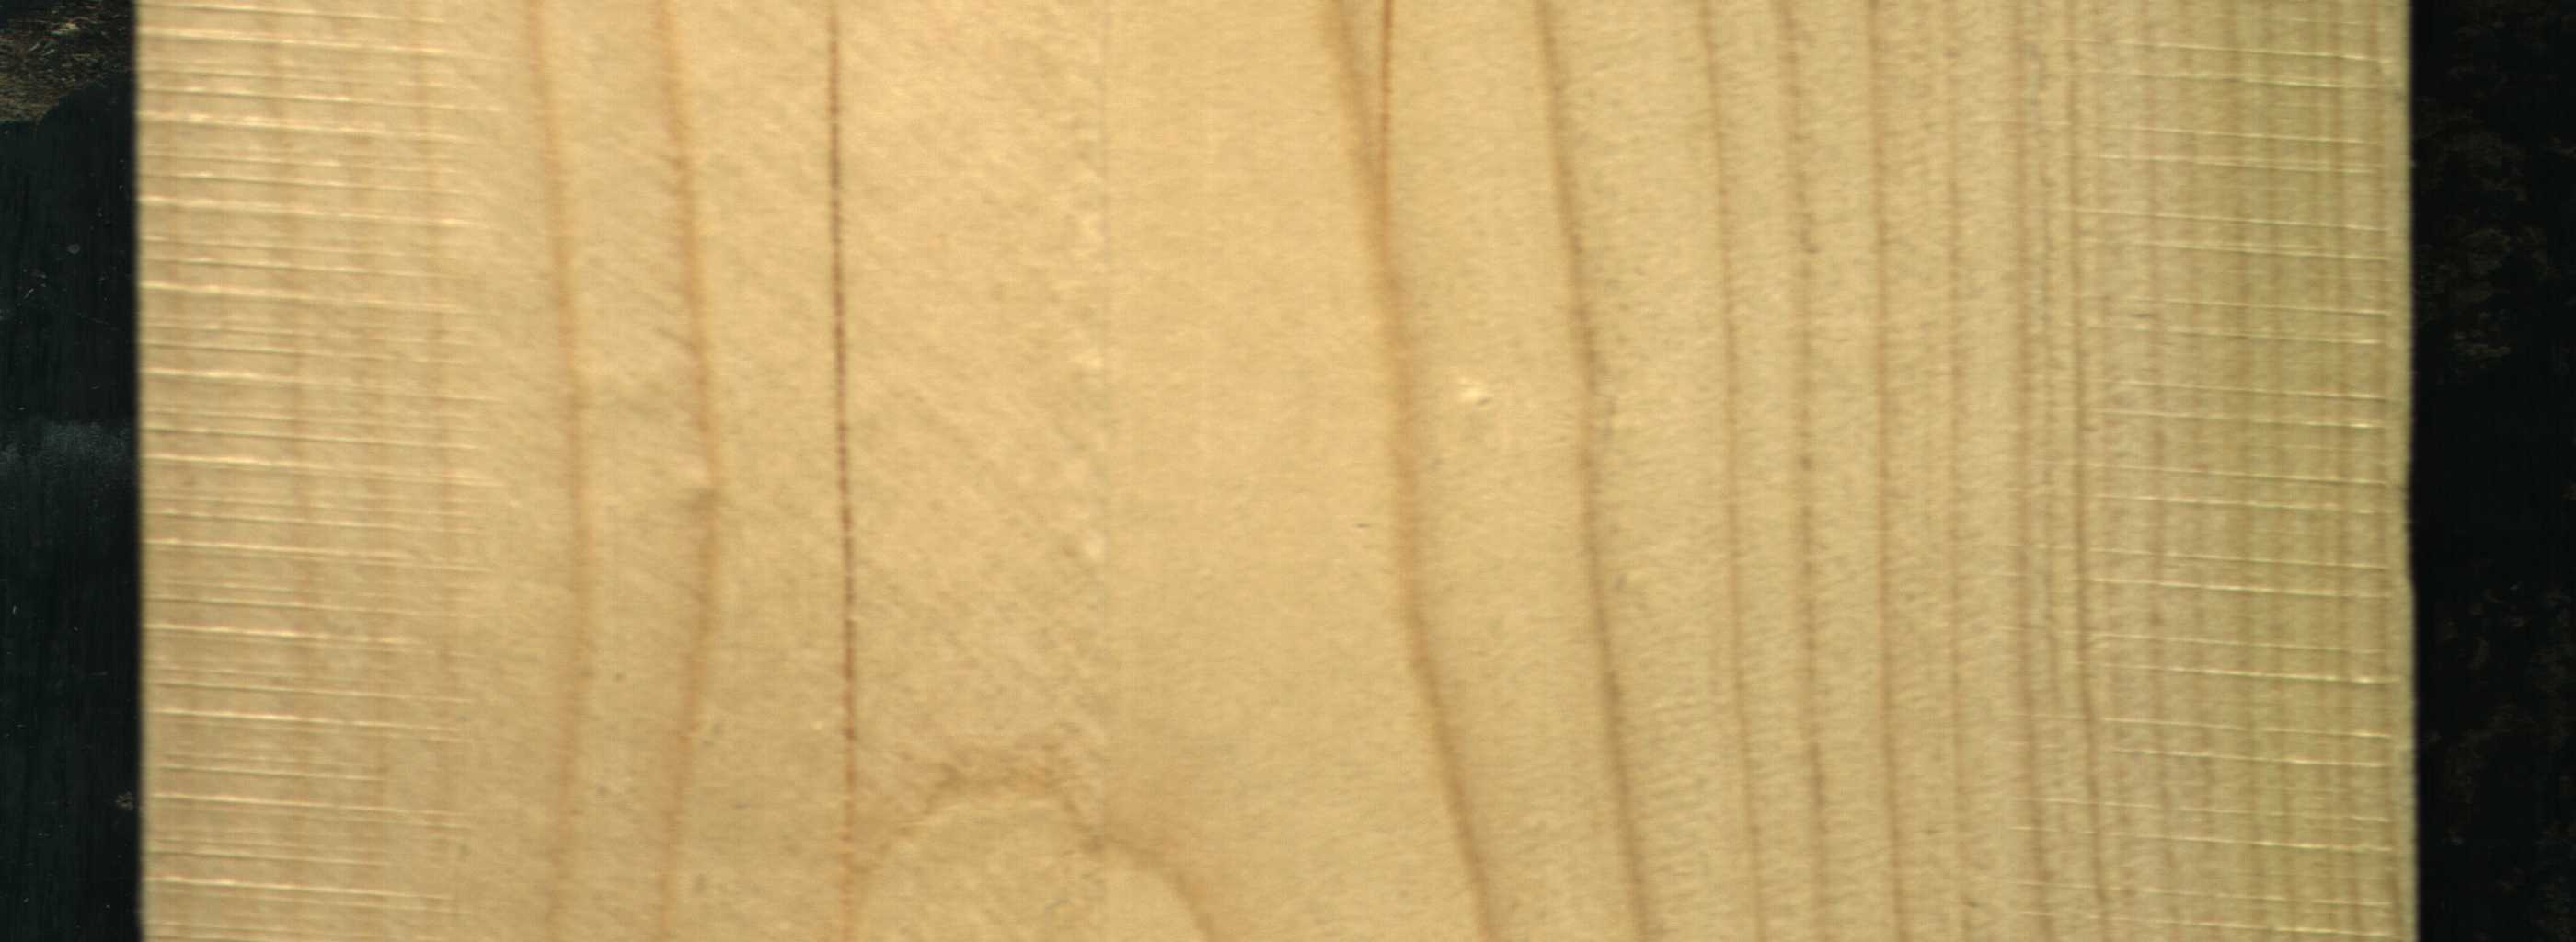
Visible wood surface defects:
resin
resin